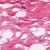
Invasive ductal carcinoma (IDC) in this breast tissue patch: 0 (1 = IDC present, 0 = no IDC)